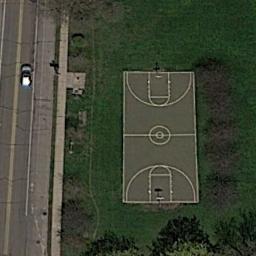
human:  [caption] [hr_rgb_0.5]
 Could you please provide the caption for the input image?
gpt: There is  a basketball courts in the middle of grass with a road pass by .

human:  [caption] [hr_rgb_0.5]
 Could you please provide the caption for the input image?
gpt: The basketball court on the lawn is next to the road .

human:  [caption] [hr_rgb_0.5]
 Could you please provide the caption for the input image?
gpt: There is a basketball court on the right green .

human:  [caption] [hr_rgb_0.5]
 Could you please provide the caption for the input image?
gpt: A basketball court next to a road and some trees beside .

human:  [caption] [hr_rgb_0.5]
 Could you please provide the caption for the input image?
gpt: A car is on the road next to the basketball court .